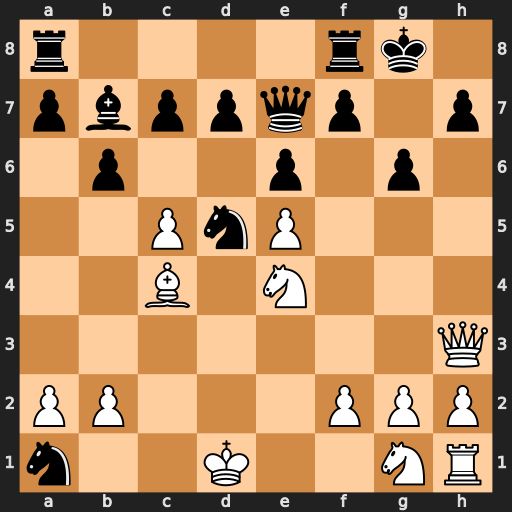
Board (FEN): r4rk1/pbppqp1p/1p2p1p1/2PnP3/2B1N3/7Q/PP3PPP/n2K2NR
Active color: w
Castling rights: -
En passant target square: -
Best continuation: Bxd5 Kg7 Bxb7 Rab8 Ba6